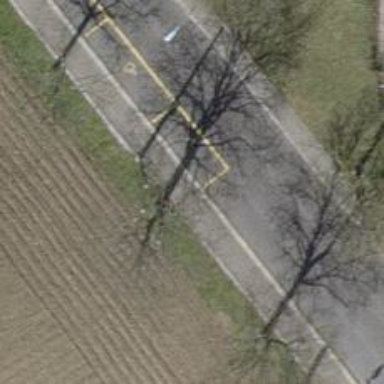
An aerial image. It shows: Disabled parking space.